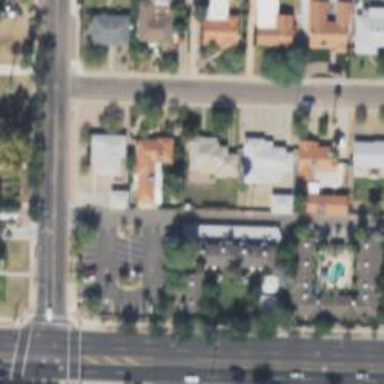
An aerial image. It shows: Alleyway designated as service road.